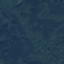
Label: Forest